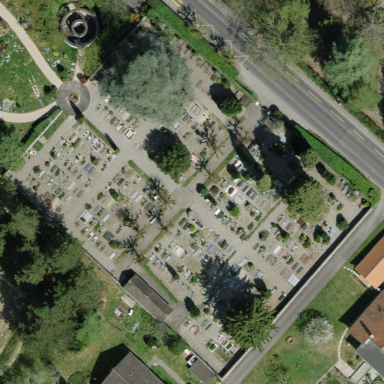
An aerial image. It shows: Cemetery.